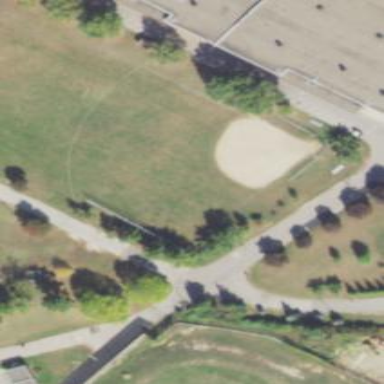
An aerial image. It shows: Softball pitch for leisure land activities.